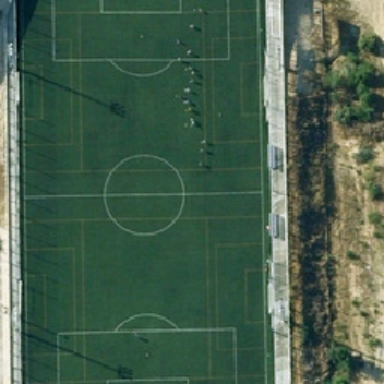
Is a rectangle football with aquamarine lawn in it .